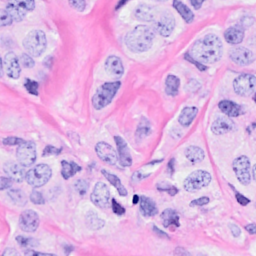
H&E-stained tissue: Breast